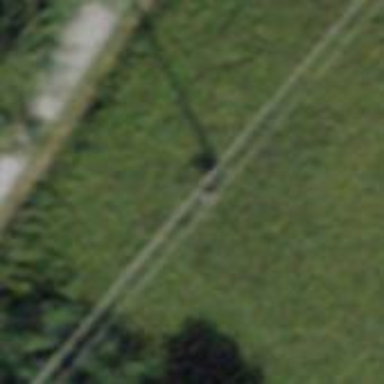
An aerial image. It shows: Power pole.